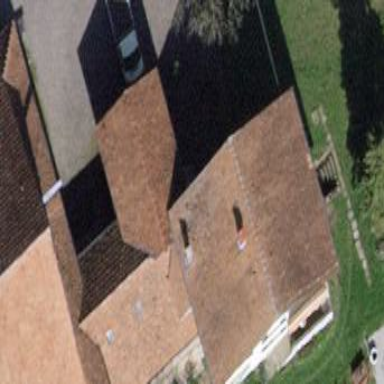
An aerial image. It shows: Simple and straightforward house.